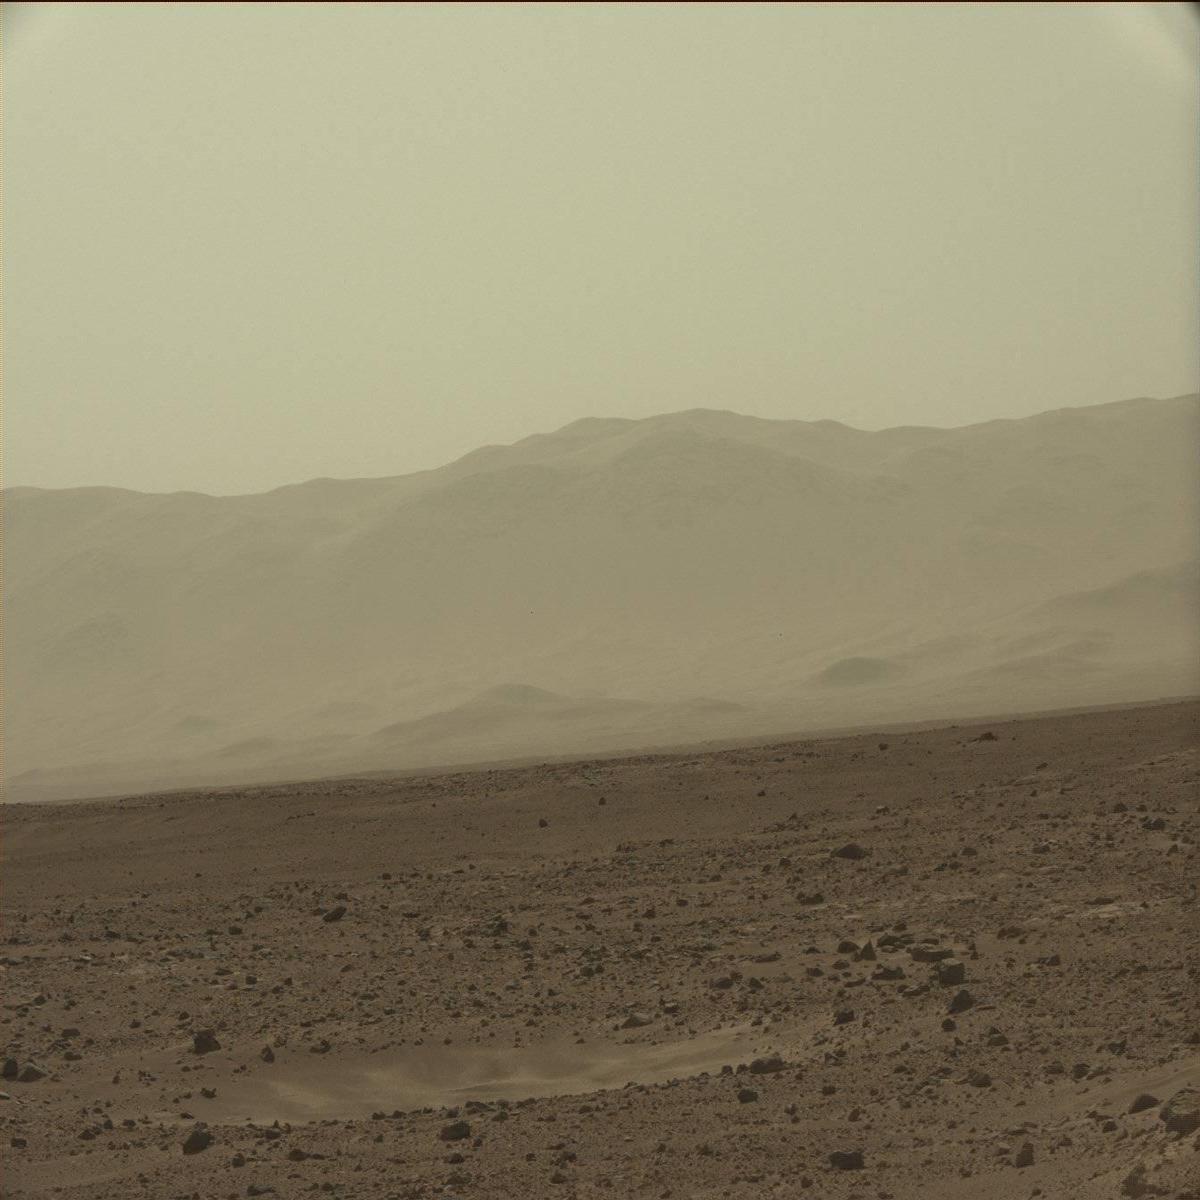
Terrain classes present: Bedrock, Ridge, Sand / Soil, Sky